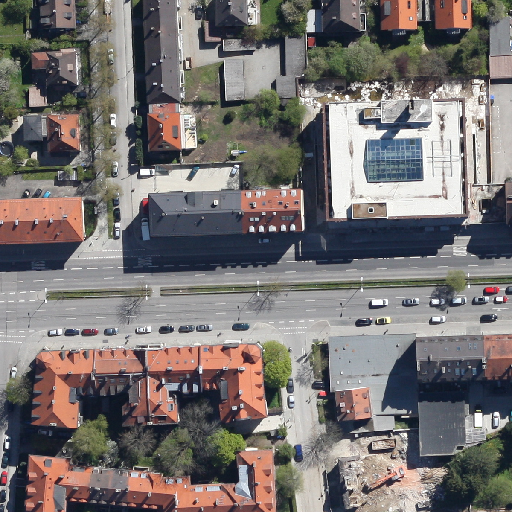
Referring expression: car